Field crop: maize
Growth stage: 2
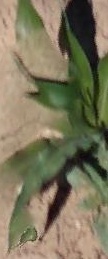
Species: maize